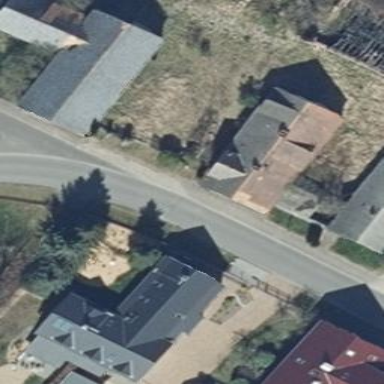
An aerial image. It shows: House with gabled roof oriented along the length of the building.